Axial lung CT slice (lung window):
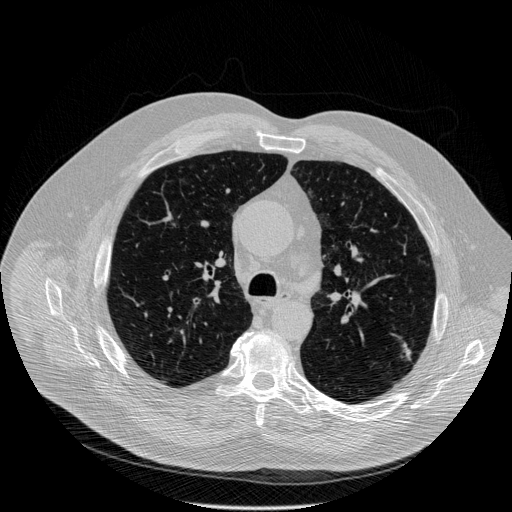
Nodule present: yes
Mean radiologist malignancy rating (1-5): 4